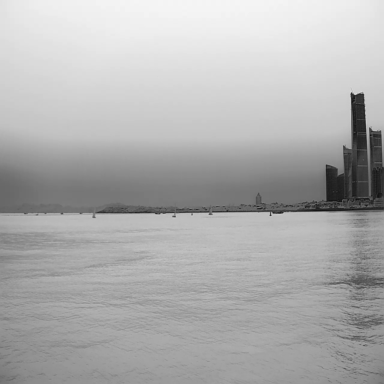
There is a container_ship in the infrared image.